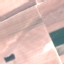
Land use / land cover class: AnnualCrop